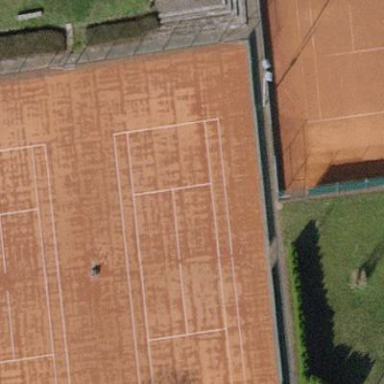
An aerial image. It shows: Tennis court on the leisure land pitch.